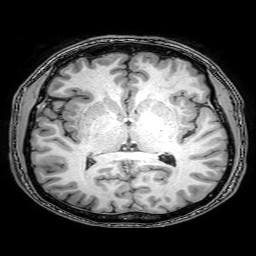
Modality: T1w
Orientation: coronal
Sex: male
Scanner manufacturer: philips
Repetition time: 0.008127 s
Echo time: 0.00374 s